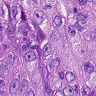
Metastatic tissue present: yes